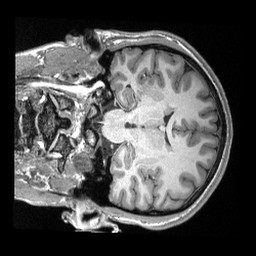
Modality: T1w
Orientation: coronal
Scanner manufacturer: siemens
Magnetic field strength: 3 T
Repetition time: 2.3 s
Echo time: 0.00308 s